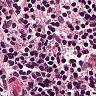
Metastatic tissue present: no